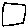
Label: square